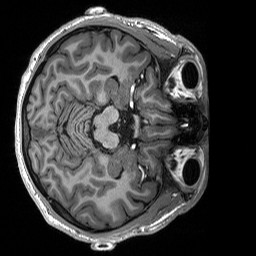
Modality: T1w
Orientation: axial
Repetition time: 8 s
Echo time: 0.066 s